Question: I am making a plot with 'stripplot' method using hue argument, but some markers of the result image didn't have face colors I intended, instead they have black, gray or white.
The simplified code below makes a image alike in my case. There are only 3 records to plot, and their markers lose face colors.

I am new in Python, so I might miss something... If this post needs more info, please tell me.
Is there any work around that the only 3 record have face color?
- MacOS 10.11.1- Python 2.7.10 (Homebrew install)- seaborn 0.6.0 (pip install)- matplotlib 1.5.0 (pip install)
'''
#!/usr/bin/env python
import matplotlib.pyplot as plt
import pandas as pd
import seaborn as sns
data = sns.load_dataset("tips")
data = data[data.sex == "Female"][0:3]
plot = sns.stripplot(
x="total_bill",
y="sex",
data=data
)
plt.show()
'''
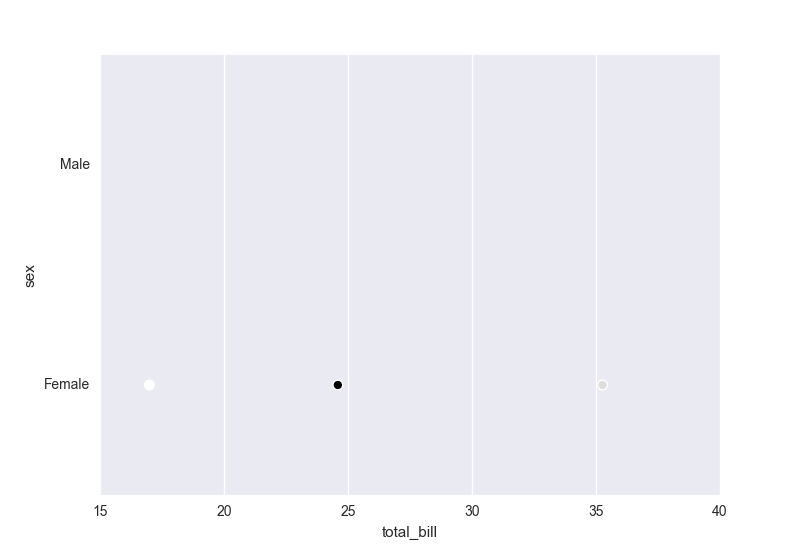
Answer: This problem has been already referred on GitHub.
See <URL>